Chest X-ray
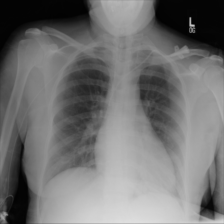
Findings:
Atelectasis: negative
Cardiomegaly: negative
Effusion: negative
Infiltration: negative
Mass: negative
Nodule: negative
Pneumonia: negative
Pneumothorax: negative
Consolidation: negative
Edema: negative
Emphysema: negative
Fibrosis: negative
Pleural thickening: negative
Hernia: negative